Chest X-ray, PA view. Patient: 45 years old, sex F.
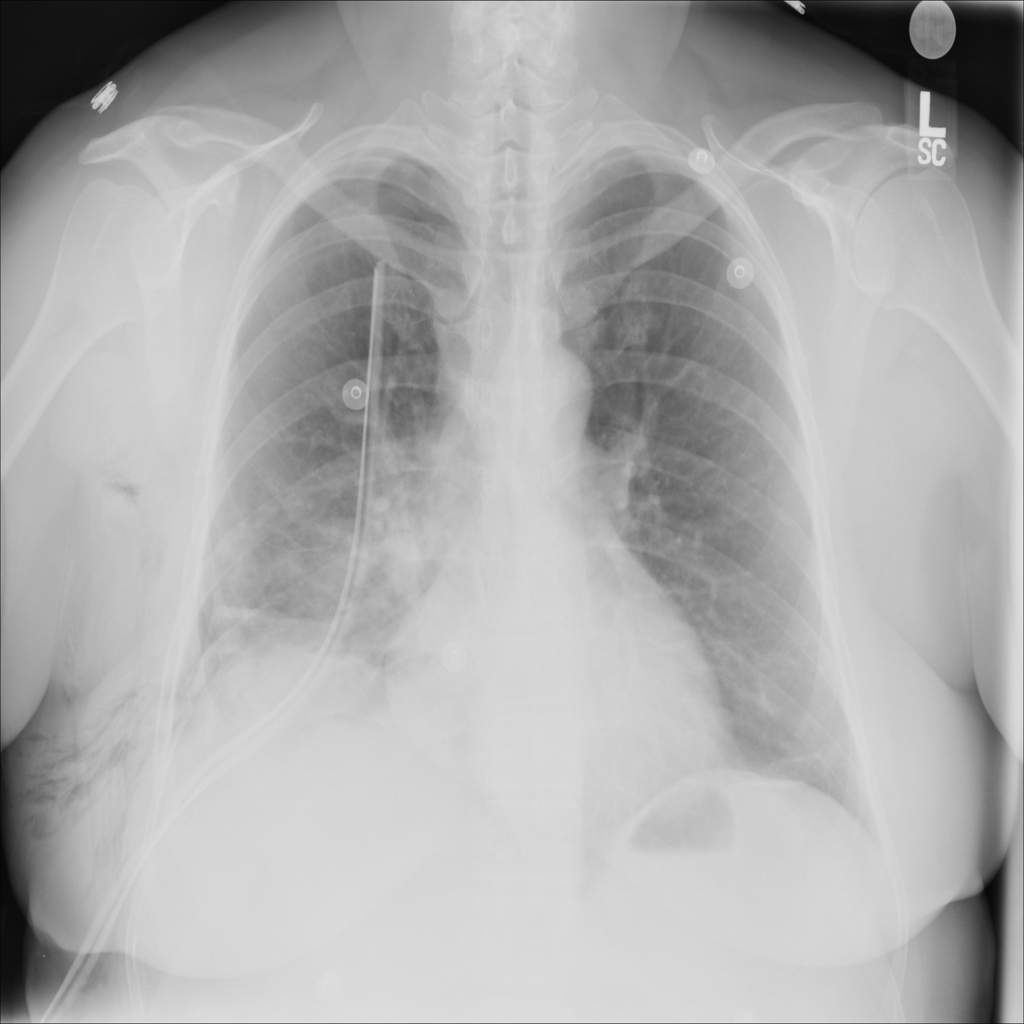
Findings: Atelectasis, Consolidation, Emphysema, Pneumothorax